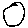
Label: circle